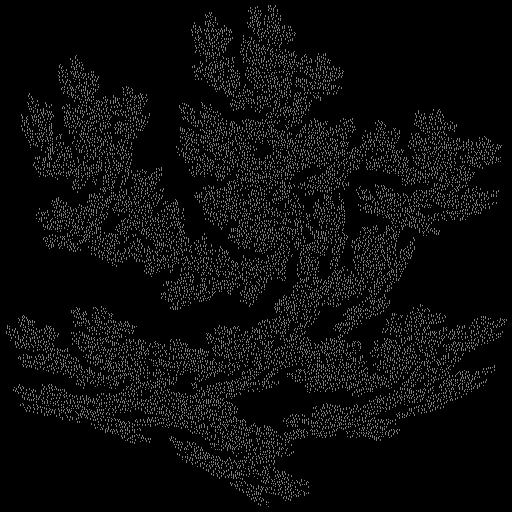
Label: pinetree